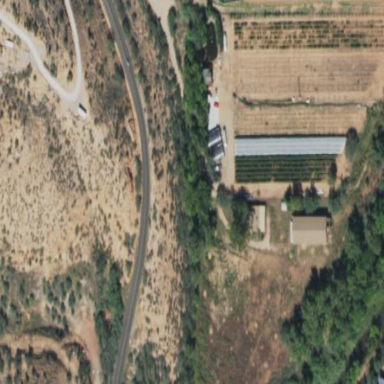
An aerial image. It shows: Vineyard.